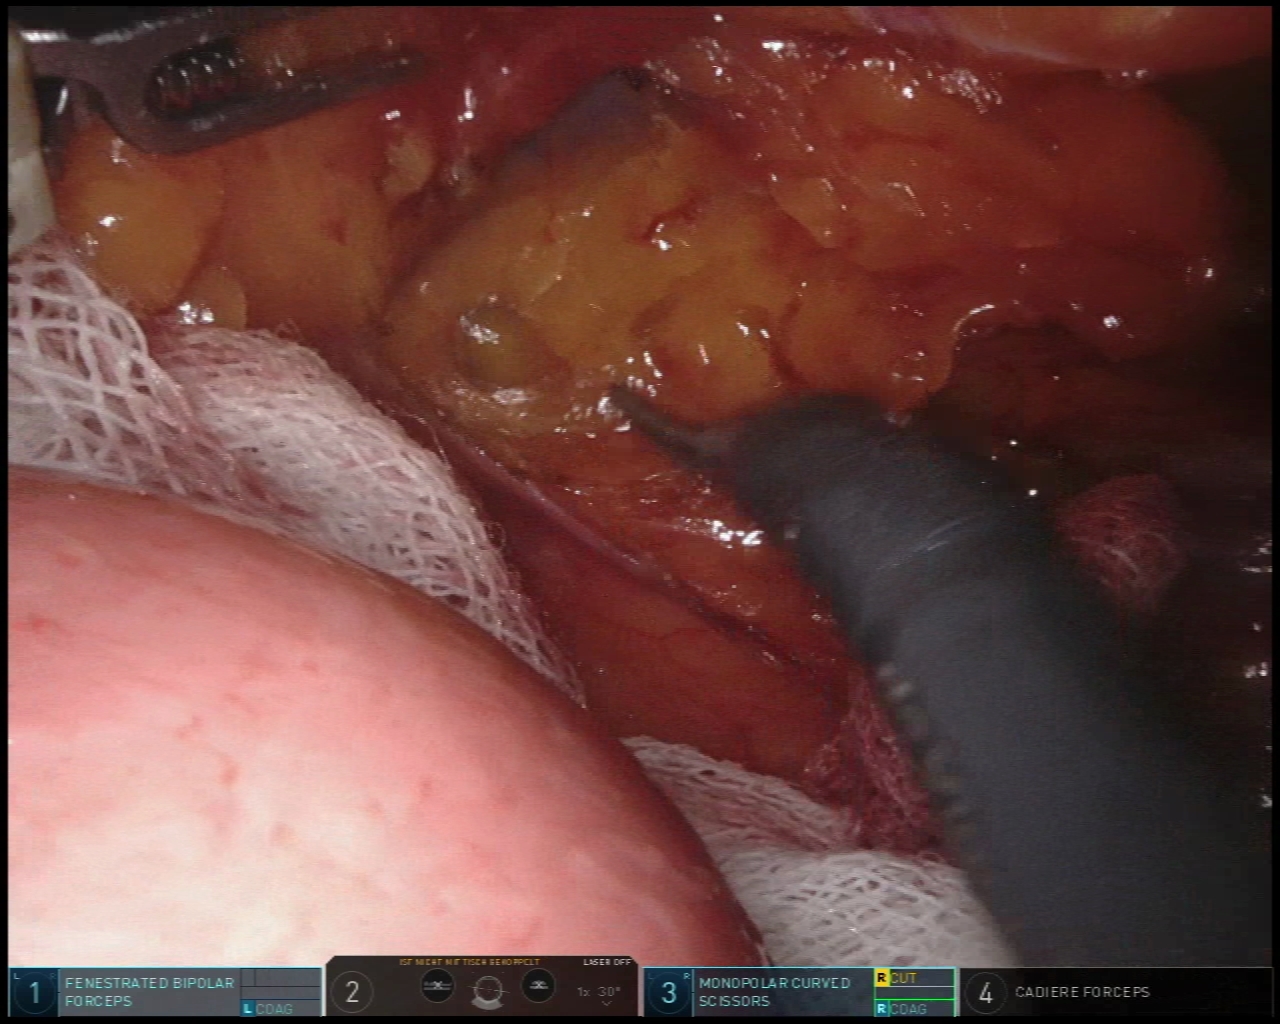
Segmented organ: intestinal_veins
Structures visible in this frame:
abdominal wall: no
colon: no
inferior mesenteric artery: no
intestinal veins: yes
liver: no
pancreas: no
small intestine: yes
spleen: no
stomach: no
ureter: no
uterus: no
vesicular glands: no